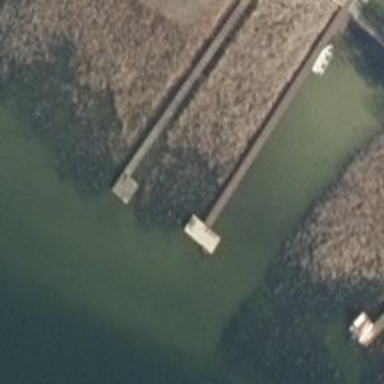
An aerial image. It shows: Man-made pier.